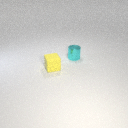
small yellow rubber cube to the left of small cyan metal cylinder